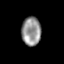
Tissue: lung
Cell type: Epithelial cells
Senescence score: 0.2017
Nuclear area (px): 548
Mean DAPI intensity: 145.677